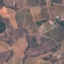
Land use / land cover class: PermanentCrop